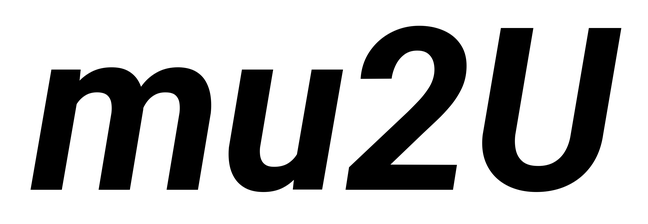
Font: Roboto-Italic_Bold_Italic